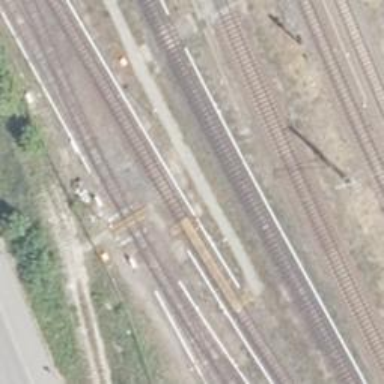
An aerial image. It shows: Railway switch.